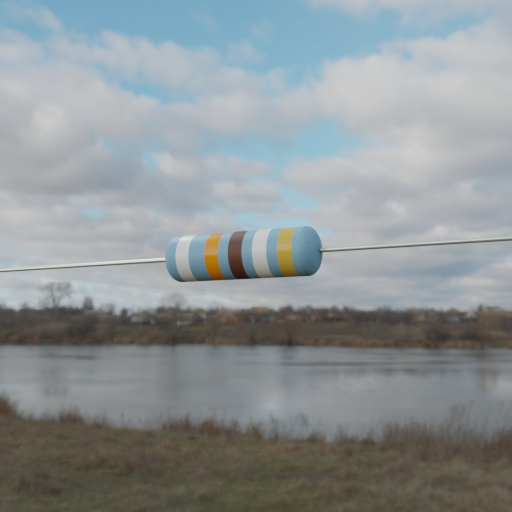
Resistor colour bands (in order): white, orange, brown, white, gold